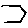
Label: hexagon